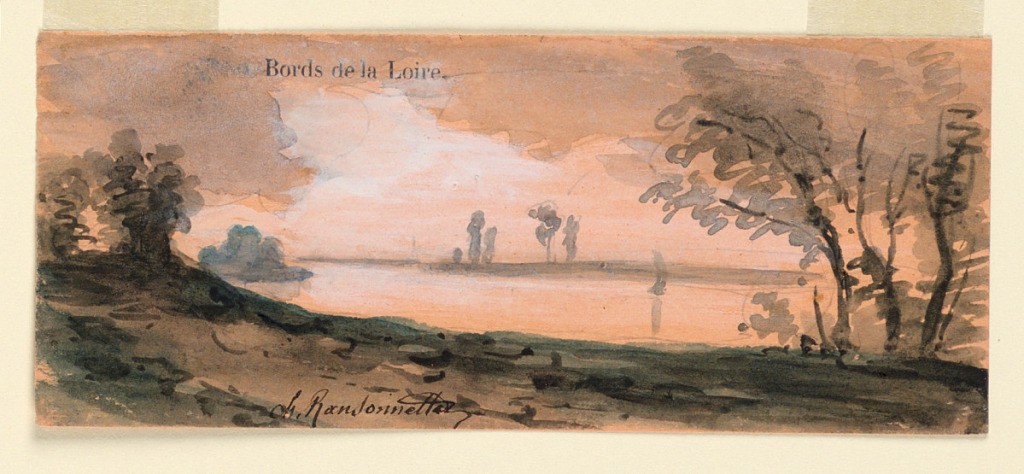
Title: At the Banks of the Loire
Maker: Charles Nicolas Ransonnette, French, 1793 - 1877
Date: ca. 1860
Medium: Graphite, brush and black ink and white heightening on apricot colored paper
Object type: Drawing
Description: A sailboat is on the river.